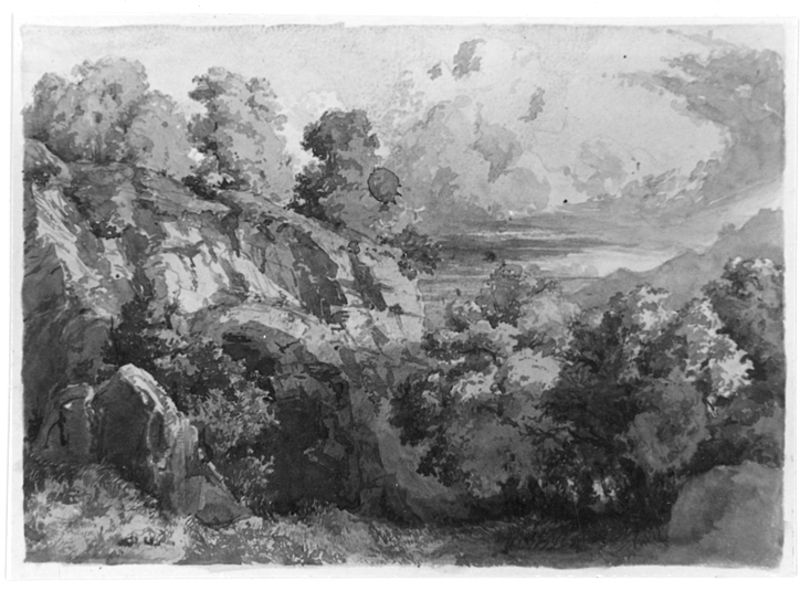
Titel: Hügelige Landschaft mit Baumgruppen im Abendlicht
Künstler: Emil Lugo
Standort: Karlsruhe
Institution: Staatliche Kunsthalle Karlsruhe
Schlagwörter: baum, berg, blätter, dunkel, felsen, gemälde, himmel, laub, schatten, wasser, weiß, wolken, aquarell, bäume, landschaft, see, äste, grau, hell, hintergrund, licht, schwarz, skizze, zeichnung, gras, rasen, weg, wiese, wolke, stein, steine, ebene, ferne, horizont, hügel, natur, wind, zweige, busch, büsche, einsam, gebüsch, sträucher, land, blatt, höhle, tal, wald, kinder, ruhig, papier, studie, abhang, berge, fels, felswand, gebirge, sonnenlicht, wasserfarbe, schlucht, wild, finster, still, foto, eingang, laviert, tusche, schwarz weiss, aquatinta, entwurf, flecken, fisch, dynamisch, eintönig, laubwald, wanderer, struktur, felsvorsprung, graustufen, klecks, tropfen, tuschezeichnung, sträuche, rauschend, bausch, bergwald, angedeutet, schräucher, gehölze, estein